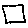
Label: square